Question: I have a partial view which is displayed as the Footer of the site in _Layout. The controller calculates a value every second - the number of victims of computer crime.
Controller Code:
'''
namespace EUWebRole.Controllers
{
public partial class PartialFooterStatisticsController : Controller
{
[OutputCache(NoStore = true, Location = OutputCacheLocation.Client, Duration = 1)]
public ActionResult Index()
{
// 14 victims per second.
// what second is it
int hrs = DateTime.Now.Hour;
int min = DateTime.Now.Minute;
int sec = DateTime.Now.Second;
int totalSeconds = sec + (min * 60) + (hrs * 3600);
int totalVictims = totalSeconds * 14;
ViewData["TotalVictims"] = totalVictims.ToString("N0");
return PartialView("_PartialFooterStatistics");
}
}
}
'''
The Partial view looks like this - no formatting or anything - I just want the value for now :P
'''
@ViewData["TotalVictims"]
'''
Finally, the _Layout section for this is here:
'''
@Html.Partial("_PartialFooterStatistics")
'''
How can I get the value to display in _Layout and update each second without refreshing the whole page - I am guessing that is what the Partial view will prevent but not sure.
Sorry for such a simple question but we all start somewhere.
Thanks
Ok I am a little further forward now.
The GetVictimCount is being called only once.

Here is my current Controller code:
'''
public partial class PartialFooterStatisticsController : Controller
{
public ActionResult Index()
{
return PartialView("_PartialFooterStatistics");
}
public JsonResult GetVictimCount()
{
int hrs = DateTime.Now.Hour;
int min = DateTime.Now.Minute;
int sec = DateTime.Now.Second;
int totalSeconds = sec + (min * 60) + (hrs * 3600);
int totalVictims = totalSeconds * 14;
//logic here for getting your count
var victimCount = totalVictims;
return Json(victimCount, JsonRequestBehavior.AllowGet);
}
}
'''
My Partial View code:
'''
<script src="~/Scripts/jquery-1.10.2.js"></script>
<div id="victimCountId">
Result
</div>
<script type="text/javascript">
var timeoutId;
$(document).ready(function () {
timeoutId = window.setTimeout(UpdateCount, 1000);
});
function UpdateCount() {
$.getJSON("PartialFooterStatistics/GetVictimCount", function (dataResponse) {
var div = $('#victimCountId').html(dataResponse);
printResult(div, item);
});
}
function printResult(div, item) {
div.append("Result " + item.Line1);
}
</script>
'''
and my _Layout Code
'''
<footer>
<p>&copy; @DateTime.Now.Year - My ASP.NET Application</p>
@Html.Partial("_PartialFooterStatistics")
</footer>
</div>
@Scripts.Render("~/bundles/jquery")
@Scripts.Render("~/bundles/bootstrap")
@RenderSection("scripts", required: false)
</body>
</html>
<script type="text/javascript">
$(function () {
setInterval(function () { $('#_PartialFooterStatistics').load('GetVictimStatistics'); }, 1000); // every 3 sec
});
</script>
function printResult(div, item) {
div.append("Result " + item.Line1);
}
</script>
'''
As said the Partial view is not being called each second, and the output isn't right either... I am expecting "Result " and a number formatted like 100,000 which it is in the controller but instead all I get is 100000.
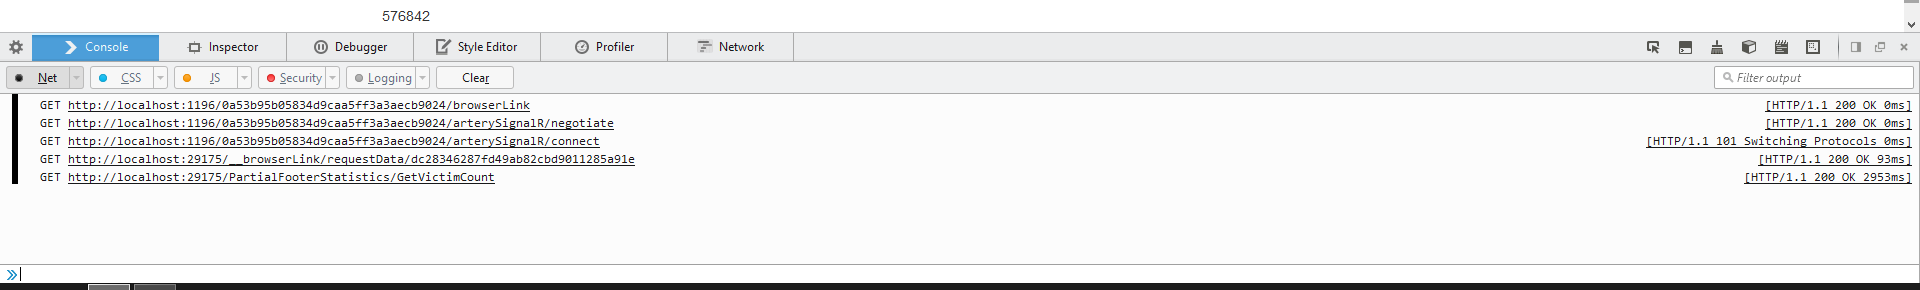
Answer: As Jeremy West said in the comments...you will need to use javascript to make this happen.
Your MVC controller action is on the server, so that will only run when there is a request to that action.
You can make that happen with javascript (You send a request in the background).
So one solution which may work for you, is make an action that returns some JSON. One action might look like this.
'''
public class VictimController : Controller
{
public JsonResult GetVictimCount()
{
//logic here for getting your count
var victimCount = ...
return JsonResult(victimCount, JsonRequestBehavior.AllowGet);
}
}
'''
So now that you have your logic for getting your count that continues to update, you can just call this at will with javascript. Using jquery a solution would look something like
'''
<script type='text/javascript'>
function updateCount() {
$.getJSON("/Victim/GetVictimCount", function (dataResponse) {
//dataResponse will be whatever we returned from our action
//so now we can just populate whatever dom element we want with the value
//for example we'll just replace all the html in the dom element with id 'victimCountId'
$('#victimCountId').html(dataResponse);
});
}
</script>
'''
Then since you want this run every second, you could use <URL>
'''
<script type="text/javascript">
var timeoutId;
$(document).ready(function () {
timeoutId = window.setTimeout(updateCount, 1000);
});
</script>
'''
So with this solution, you will be sending requests to the server every second. I don't know exactly what you're doing on the server, or if it needs to be, but If you can move this whole solution to just javascript, that would be quicker and probably better as your server wouldn't have to handle so many requests.
Again, this is just one way get the behavior you're after.